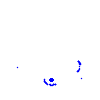
Particle: pion